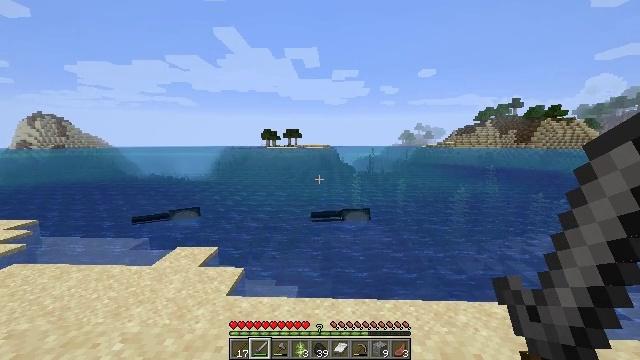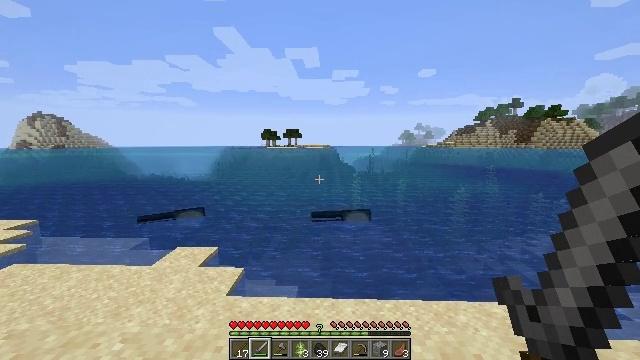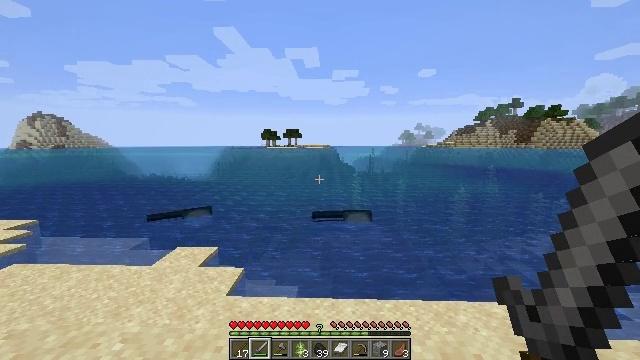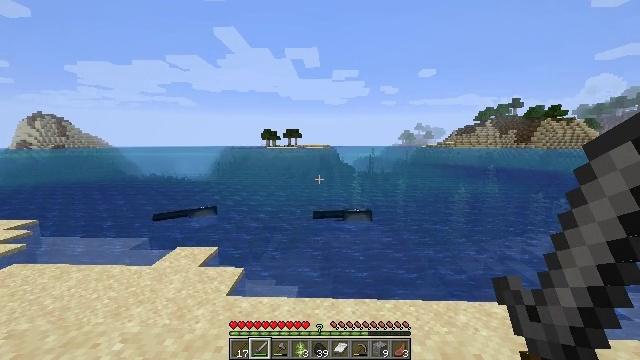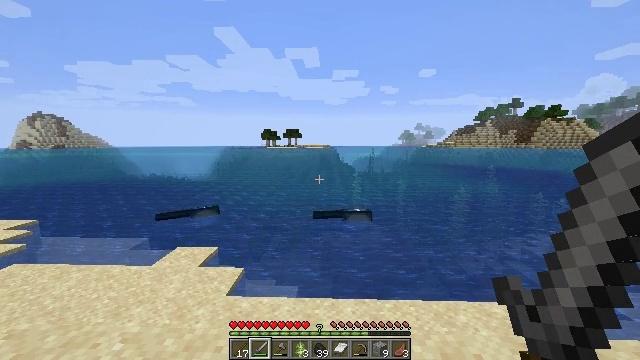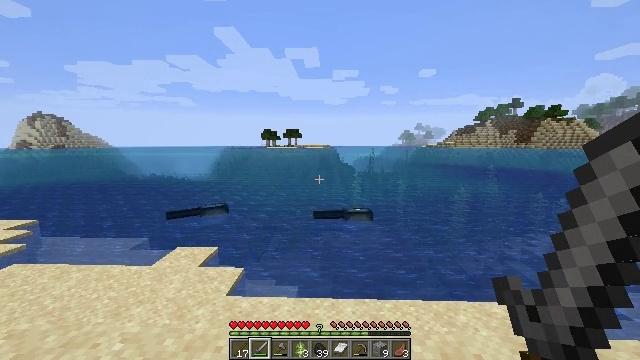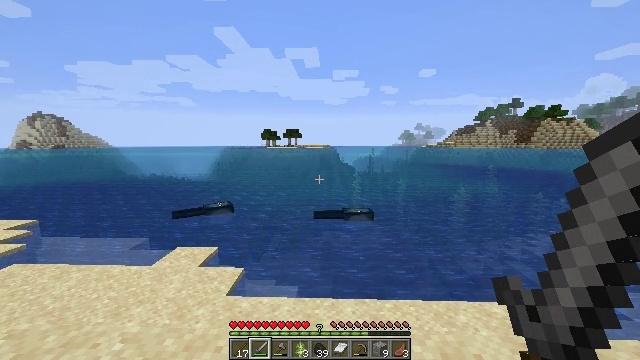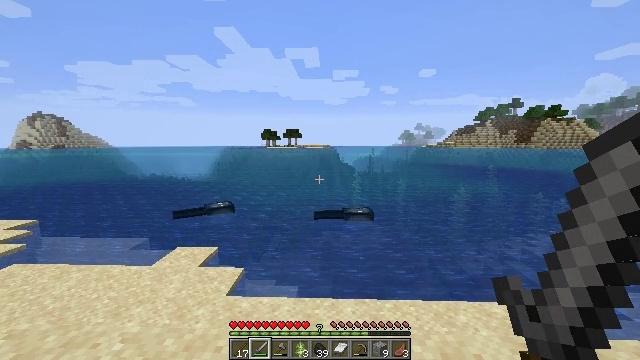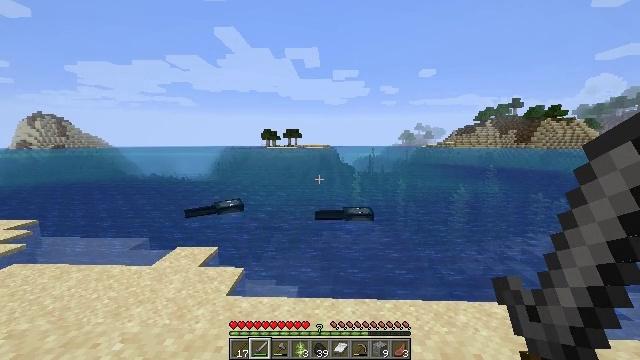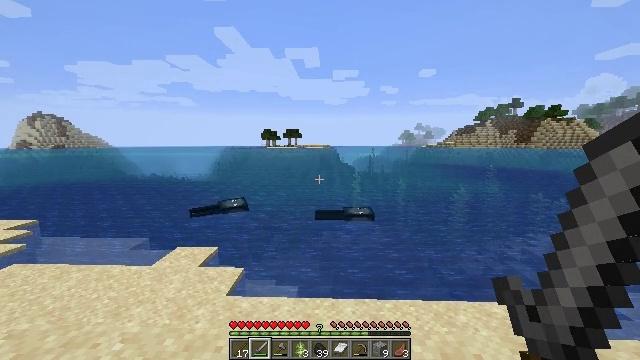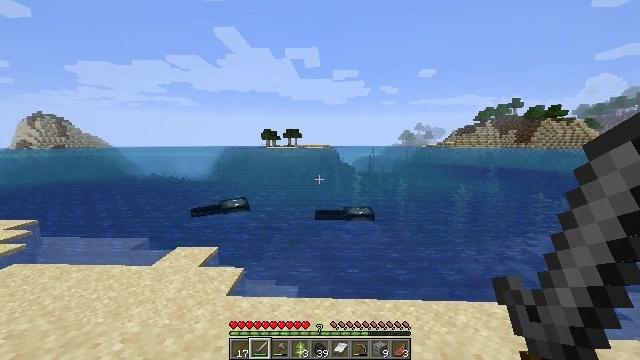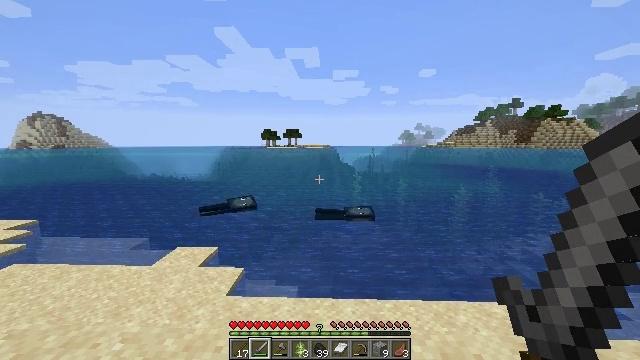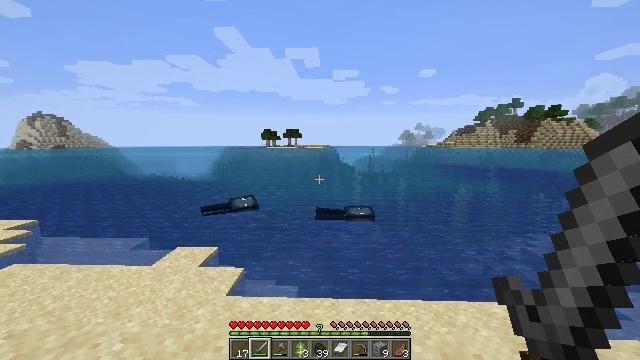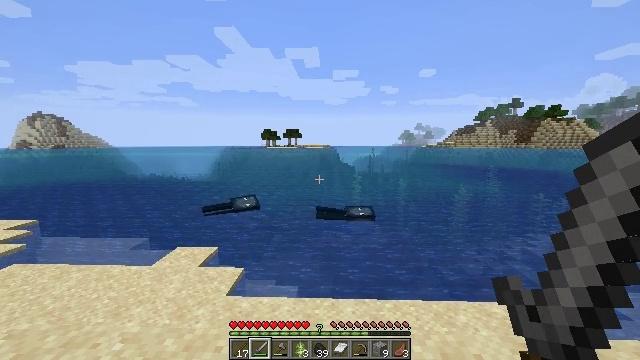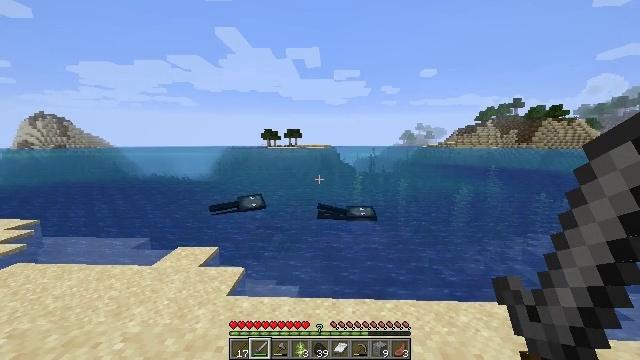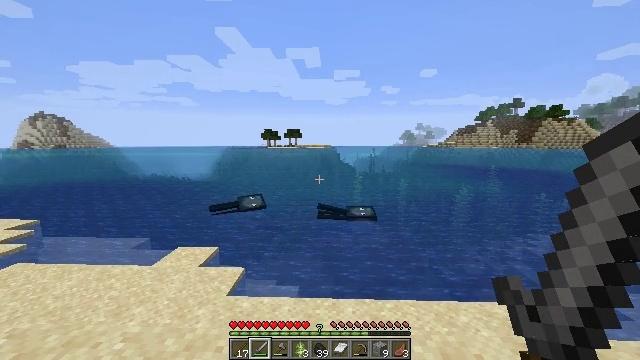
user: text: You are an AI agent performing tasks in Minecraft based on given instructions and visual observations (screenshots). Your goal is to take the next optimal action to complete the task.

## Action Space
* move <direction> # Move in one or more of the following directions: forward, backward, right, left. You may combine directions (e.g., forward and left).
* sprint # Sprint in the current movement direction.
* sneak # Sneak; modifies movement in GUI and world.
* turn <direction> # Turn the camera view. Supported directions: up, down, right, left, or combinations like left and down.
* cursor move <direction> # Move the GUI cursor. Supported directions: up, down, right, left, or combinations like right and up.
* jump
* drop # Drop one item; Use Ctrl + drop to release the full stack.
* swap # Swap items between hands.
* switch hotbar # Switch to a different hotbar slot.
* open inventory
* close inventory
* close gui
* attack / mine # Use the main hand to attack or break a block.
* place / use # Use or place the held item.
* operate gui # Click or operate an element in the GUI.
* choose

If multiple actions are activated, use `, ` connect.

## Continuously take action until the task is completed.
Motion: motion action
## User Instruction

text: Cut down the sugar cane stalks.
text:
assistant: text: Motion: no_op
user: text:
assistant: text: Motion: no_op
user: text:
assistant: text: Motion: no_op
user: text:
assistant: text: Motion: no_op
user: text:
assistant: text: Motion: no_op
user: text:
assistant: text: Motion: no_op
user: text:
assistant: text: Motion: no_op
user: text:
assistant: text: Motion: no_op
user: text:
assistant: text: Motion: no_op
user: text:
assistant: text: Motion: no_op
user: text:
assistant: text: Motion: no_op
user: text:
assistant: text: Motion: no_op
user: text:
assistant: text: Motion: no_op
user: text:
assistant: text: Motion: no_op
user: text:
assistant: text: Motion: no_op
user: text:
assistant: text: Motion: no_op
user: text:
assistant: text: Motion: no_op
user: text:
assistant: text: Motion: no_op
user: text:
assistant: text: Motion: no_op
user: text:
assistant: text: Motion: no_op
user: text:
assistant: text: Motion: no_op
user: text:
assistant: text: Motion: no_op
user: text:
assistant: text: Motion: no_op
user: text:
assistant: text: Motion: turn left
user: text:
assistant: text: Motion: turn left
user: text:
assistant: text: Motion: turn left
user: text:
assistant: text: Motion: turn left
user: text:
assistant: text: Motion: sprint, turn left
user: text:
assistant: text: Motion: move forward, sprint, turn left
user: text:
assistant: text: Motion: move forward, sprint